Question:
I know that the 'UIMenuController' can show a popover containing Cut, Copy, Paste, Select/All, and other system menu items. But I don't know what the last item is, visible in the screenshot above. What is its function? Does it call anything within the application, and if so, what? Can it be disabled? In this case, I would like to disable or remove the item programmatically, without disabling any international keyboards.
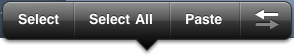
Answer: Assuming you are talking about disabling the RTL menu item programmatically without disabling international keyboards, it doesn't appear that you can - at least not while using 'UIMenuController.' If you look at the documentation for its 'menuItems' property, it explains that custom items can be inserted after system items, but makes no indication that you can remove those system items that you for some reason do not want.
Tapping it might result in iOS calling the 'UITextInput' protocol's 'setBaseWritingDirection:forRange:' method. I don't know about that, though - I can only guess since there's no clear explanation of this that I'm aware of after a short run around the documentation.